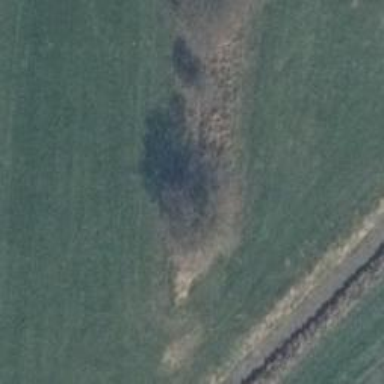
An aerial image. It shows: Row of trees in natural setting.